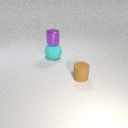
small purple metal cylinder above large cyan rubber sphere